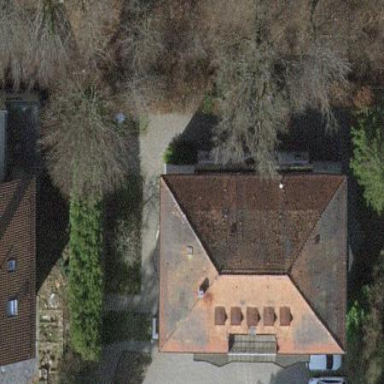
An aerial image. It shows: Building with hipped roof.